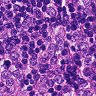
Metastatic tissue present: yes